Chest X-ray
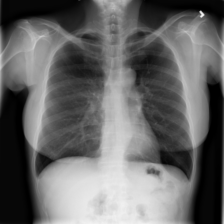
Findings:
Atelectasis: negative
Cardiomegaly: negative
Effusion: negative
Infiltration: negative
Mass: negative
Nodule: negative
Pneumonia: negative
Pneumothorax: negative
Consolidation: negative
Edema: negative
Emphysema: negative
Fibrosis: negative
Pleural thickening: negative
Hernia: negative